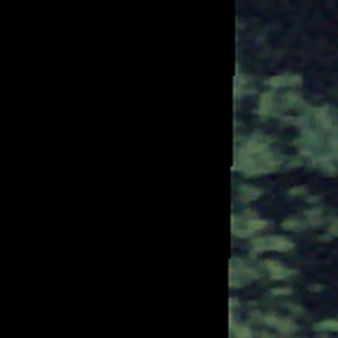
Label: other